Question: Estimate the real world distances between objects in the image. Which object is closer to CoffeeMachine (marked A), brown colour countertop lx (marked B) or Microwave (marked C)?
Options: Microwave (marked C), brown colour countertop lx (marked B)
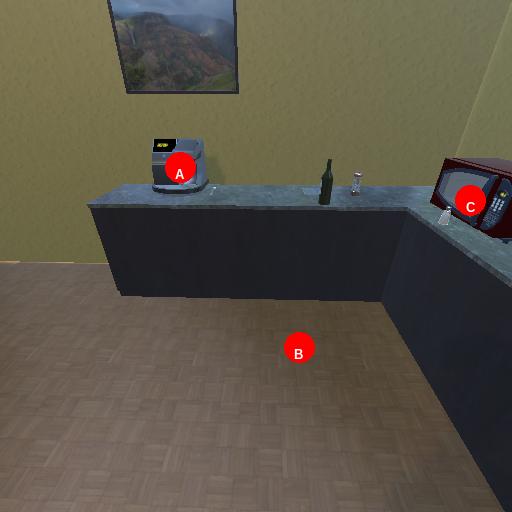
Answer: Microwave (marked C)